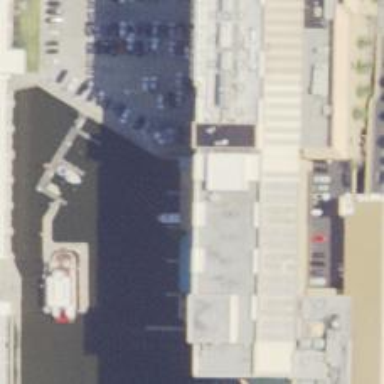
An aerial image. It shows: Man-made pier.